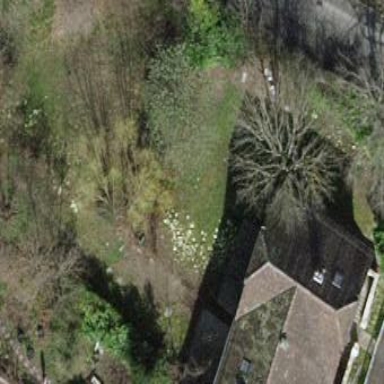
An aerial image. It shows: Garden enclosed by fence.